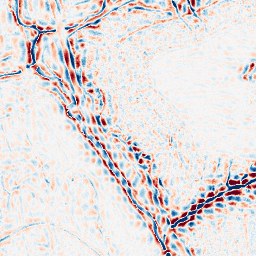
Category: wavelet
Decomposition family: wavelet_dwt
Decomposition parameters: wavelet: db8
level: 3
Upsampling method: regularized
Upsampling parameters: scale: 4
lambda_reg: 0.001
Upsampling scale: 4